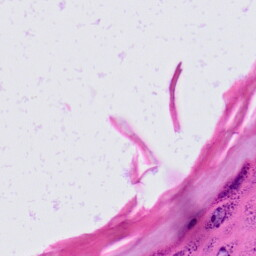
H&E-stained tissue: Skin